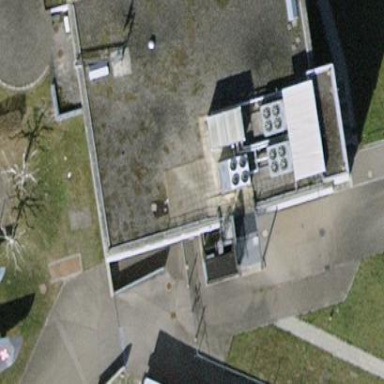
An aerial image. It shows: Office building.